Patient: sex F, age 74
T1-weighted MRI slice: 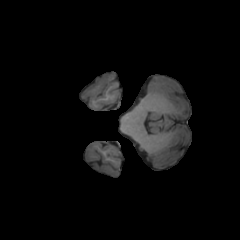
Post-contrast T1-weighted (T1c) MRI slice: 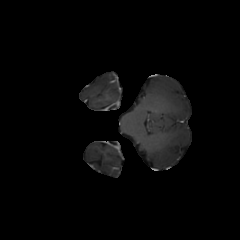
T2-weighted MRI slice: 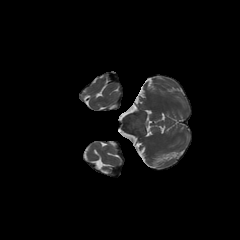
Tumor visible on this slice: no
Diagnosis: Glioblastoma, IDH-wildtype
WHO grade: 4